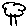
Label: tree